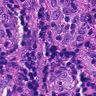
Metastatic tissue present: no